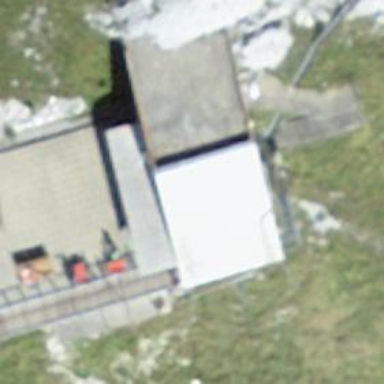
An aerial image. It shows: Aerialway station.